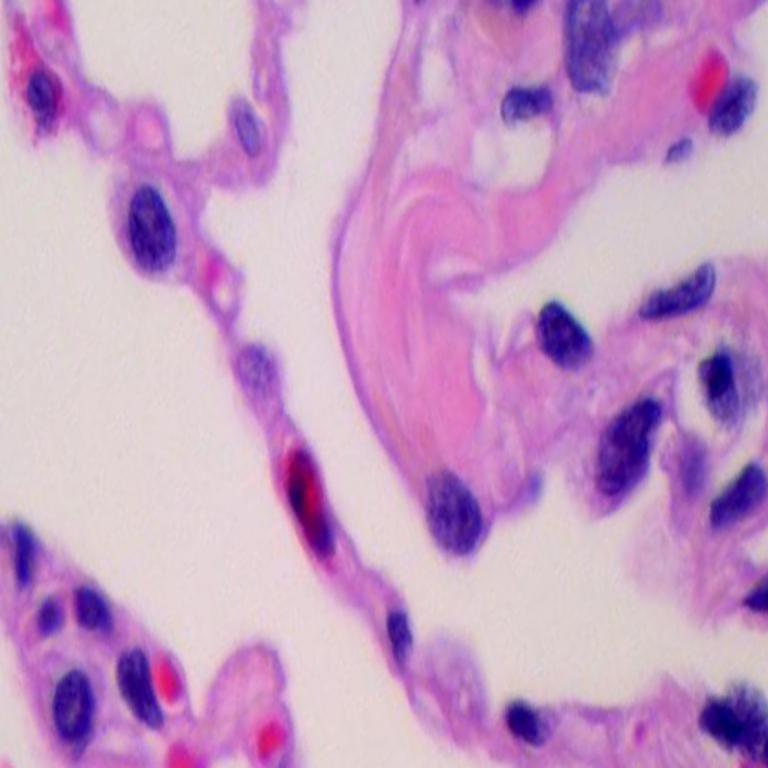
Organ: lung
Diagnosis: benign